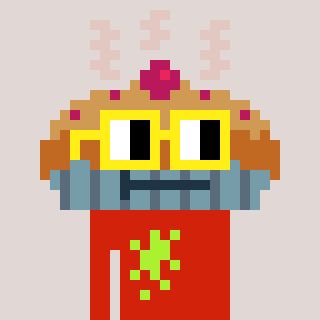
a pixel art character with square yellow glasses, a pie-shaped head and a red-colored body on a warm background